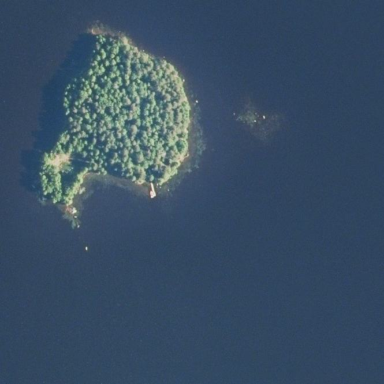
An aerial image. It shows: Islet.